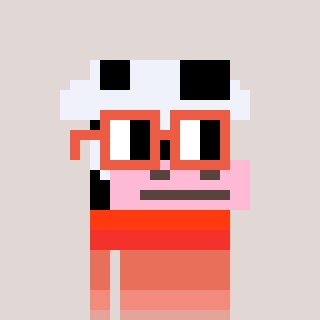
a pixel art character with square orange glasses, a cow-shaped head and a teal-colored body on a warm background